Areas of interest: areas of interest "Kunshan Zhongsheng Toyota Automobile Sales and Service Co., Ltd."
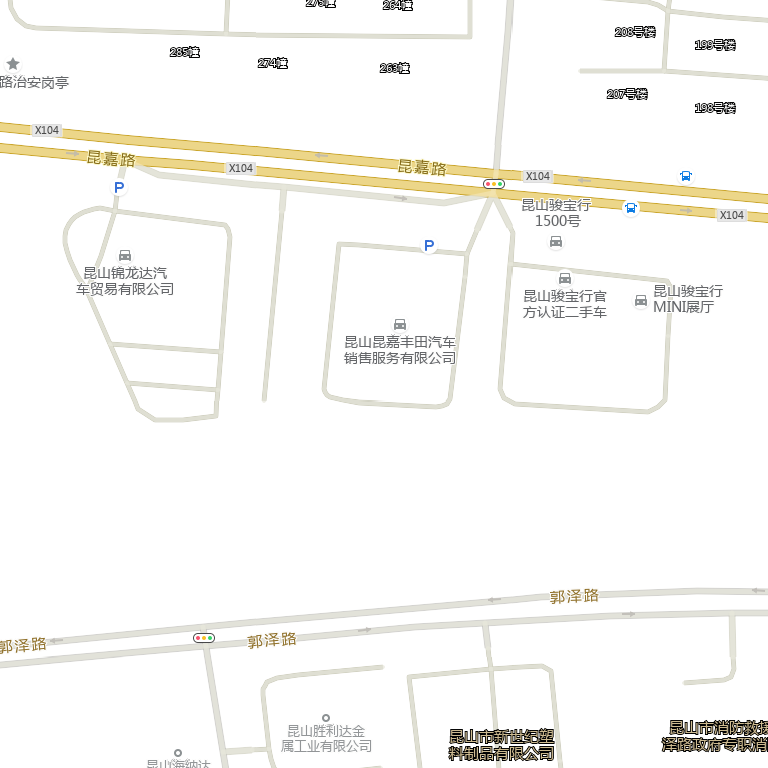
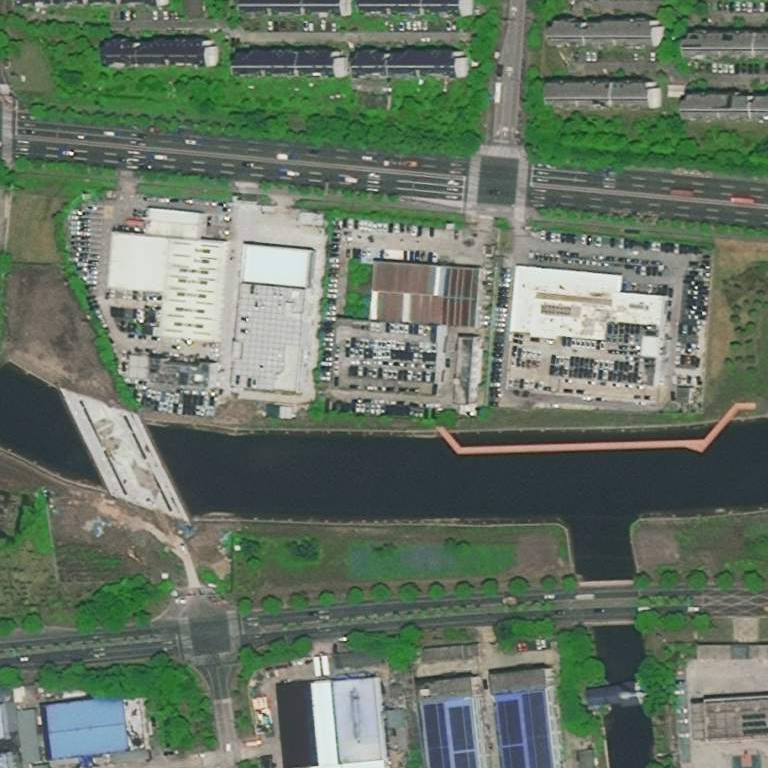